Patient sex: F
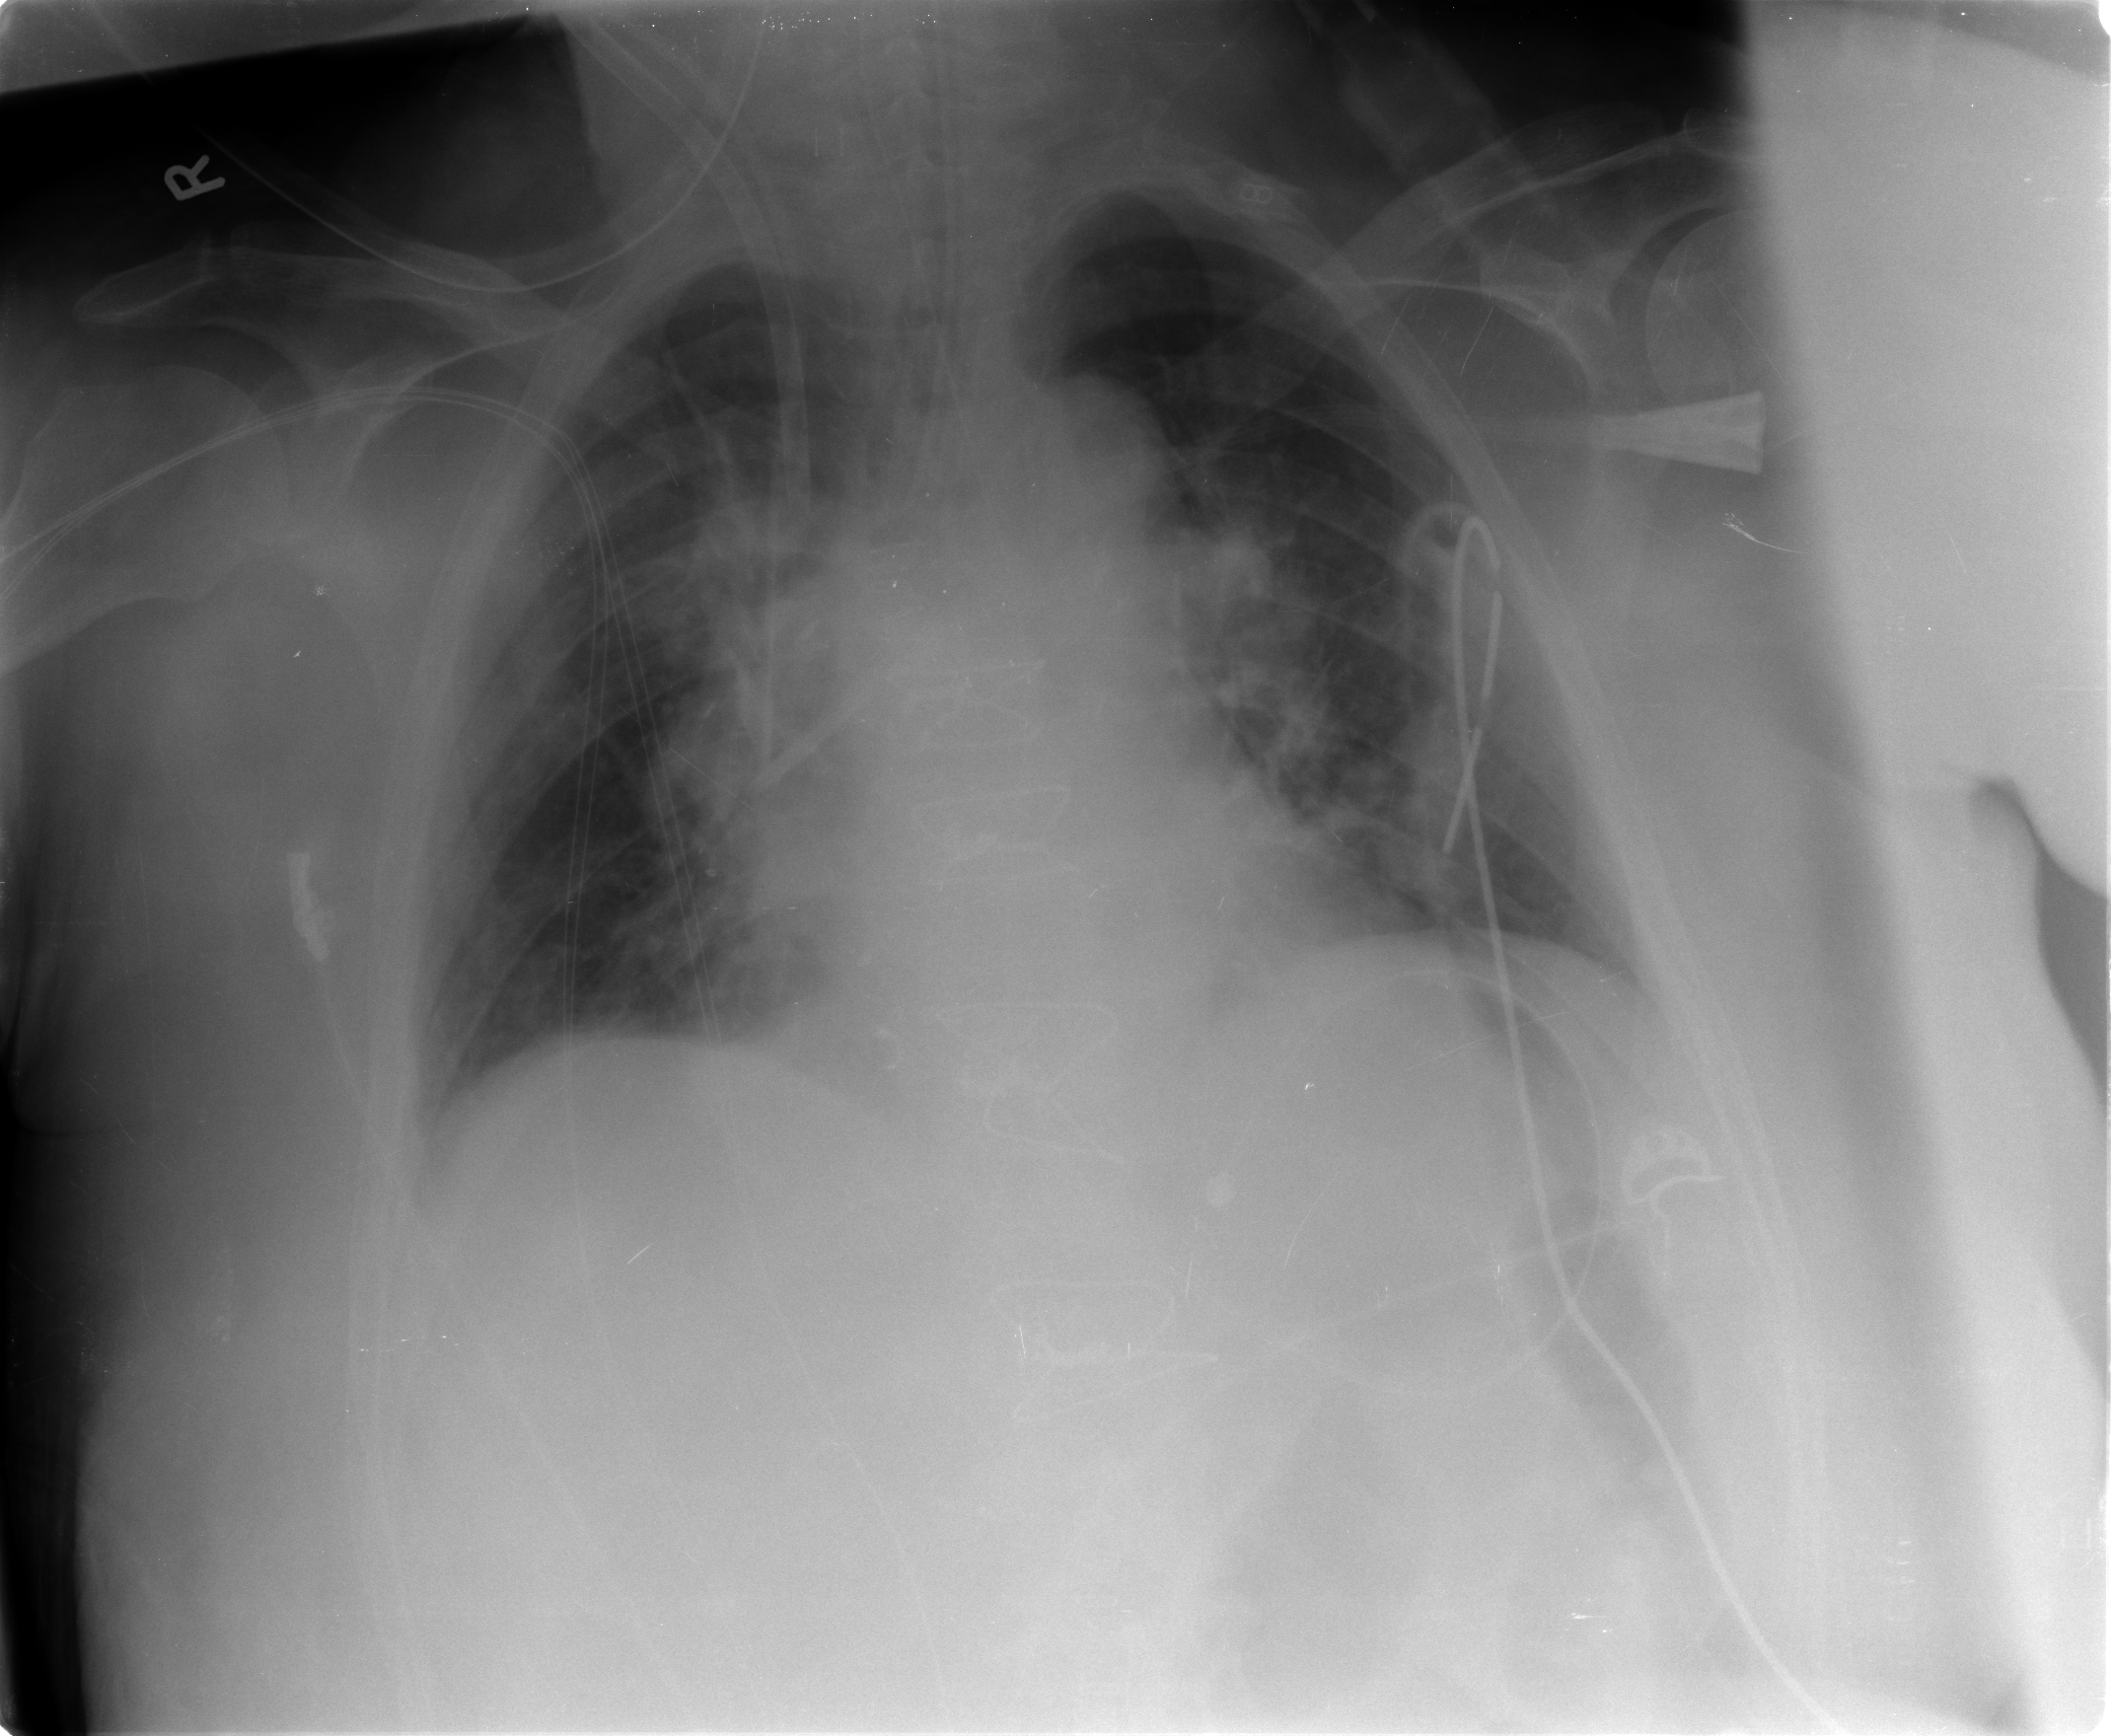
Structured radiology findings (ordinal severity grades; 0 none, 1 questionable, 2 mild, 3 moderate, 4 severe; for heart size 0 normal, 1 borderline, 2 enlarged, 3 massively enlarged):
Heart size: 0
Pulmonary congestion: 2
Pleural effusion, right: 0
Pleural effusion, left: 0
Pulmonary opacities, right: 1
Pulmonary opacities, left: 1
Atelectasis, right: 2
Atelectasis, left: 2